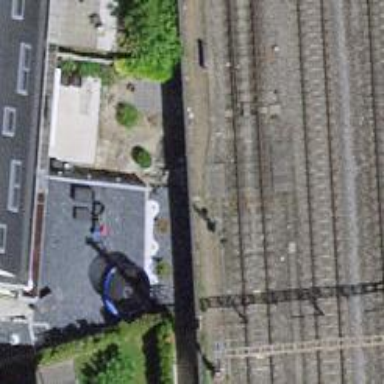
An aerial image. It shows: Railway switch.